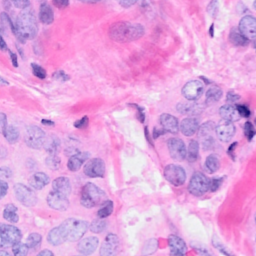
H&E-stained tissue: Breast